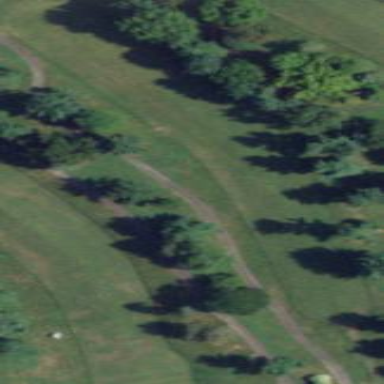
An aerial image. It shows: Grassy area designated as golf fairway.